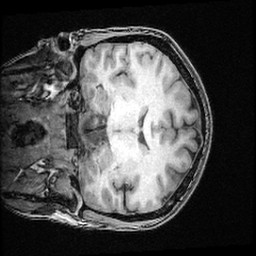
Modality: T1w
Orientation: coronal
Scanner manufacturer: ge
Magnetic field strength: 3 T
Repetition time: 0.008572 s
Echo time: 0.003384 s